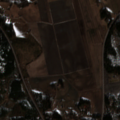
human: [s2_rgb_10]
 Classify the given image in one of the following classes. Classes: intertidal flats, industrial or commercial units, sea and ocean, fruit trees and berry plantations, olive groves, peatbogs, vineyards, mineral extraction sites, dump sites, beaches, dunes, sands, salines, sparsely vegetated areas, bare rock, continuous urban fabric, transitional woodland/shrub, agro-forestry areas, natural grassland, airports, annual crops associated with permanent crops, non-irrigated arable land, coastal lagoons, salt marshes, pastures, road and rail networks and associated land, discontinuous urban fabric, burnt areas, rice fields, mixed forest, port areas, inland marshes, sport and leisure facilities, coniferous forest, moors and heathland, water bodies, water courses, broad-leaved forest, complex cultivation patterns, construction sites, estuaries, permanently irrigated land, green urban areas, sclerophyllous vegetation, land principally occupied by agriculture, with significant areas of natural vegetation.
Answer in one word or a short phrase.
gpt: non-irrigated arable land, land principally occupied by agriculture, with significant areas of natural vegetation, coniferous forest, transitional woodland/shrub